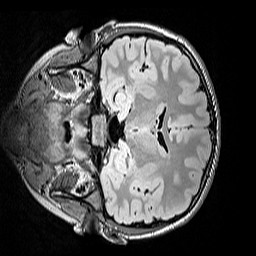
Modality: FLAIR
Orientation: coronal
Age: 10
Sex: male
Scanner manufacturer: siemens
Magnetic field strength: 3 T
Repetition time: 5 s
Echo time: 0.388 s